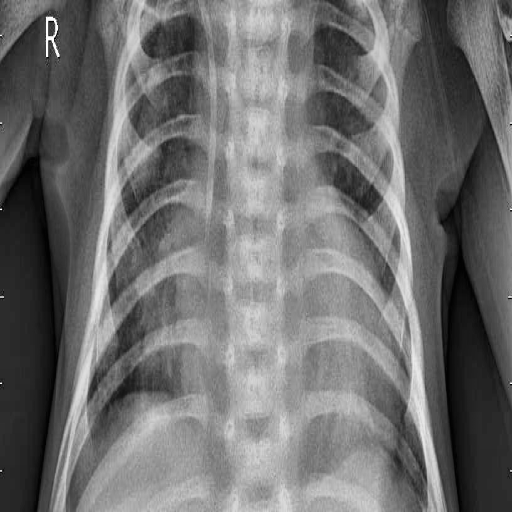
Finding: PNEUMONIA